Question: Let me ask you a question about PIXI.js. In Chrome, these lines looks like not the same thickness, but its the same Graphics API (lineTo, moveTo). Why is that?

'''
let boxW = 46.5;
this.leftBox
.lineStyle(1, 0x000,1)
.beginFill(0xffffff)
.moveTo(0, 0)
.lineTo(465, 0)
.lineTo(465, 465)
.lineTo(0, 465)
.lineTo(0, 0)
.endFill();
for (let i = 1; i <= 9; i++) {
this.leftBox.moveTo(boxW * i, 0).lineTo(boxW * i, 465);
}
'''
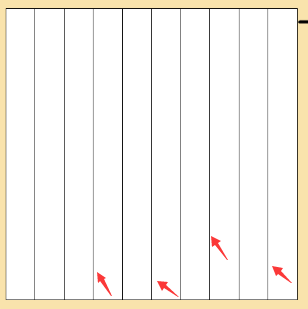
Answer: PAEz is right, it is likely anti aliasing.
When you create you Application anti-aliasing is turned off by default.
Try the below and see if it helps:
'''
const app = new PIXI.Application({
'antialias': true,
'resolution': 2 // This may help too
});
// Add the view to the DOM
document.body.appendChild(app.view);
// ... your line code
'''
The documentation for the 'Application' class and its options can be found here:
<URL>
As a side note, PIXI is very fast but as your application scales anti-aliasing and resolution may have performance implications.
Finally to answer your question about what anti-aliasing is, in short, its a way to smooth out jagged edges on non-rectangular shapes, though you have a series lines it could help with your situation too. Here is an article that can tell you more: <URL>